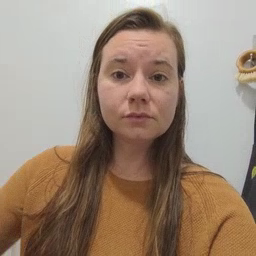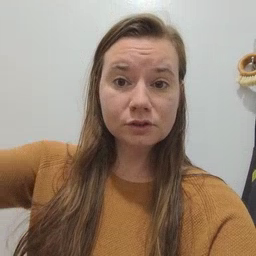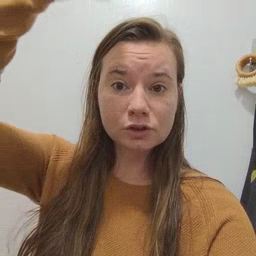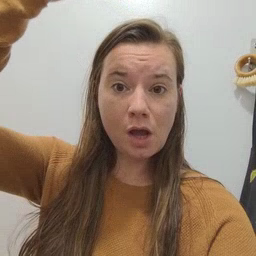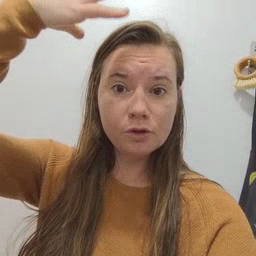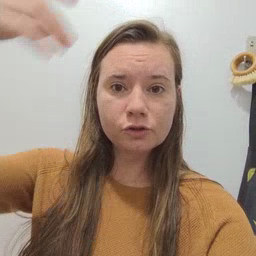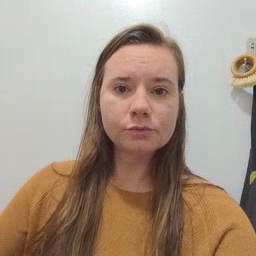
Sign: shower